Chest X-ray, AP view. Patient: 25 years old, sex F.
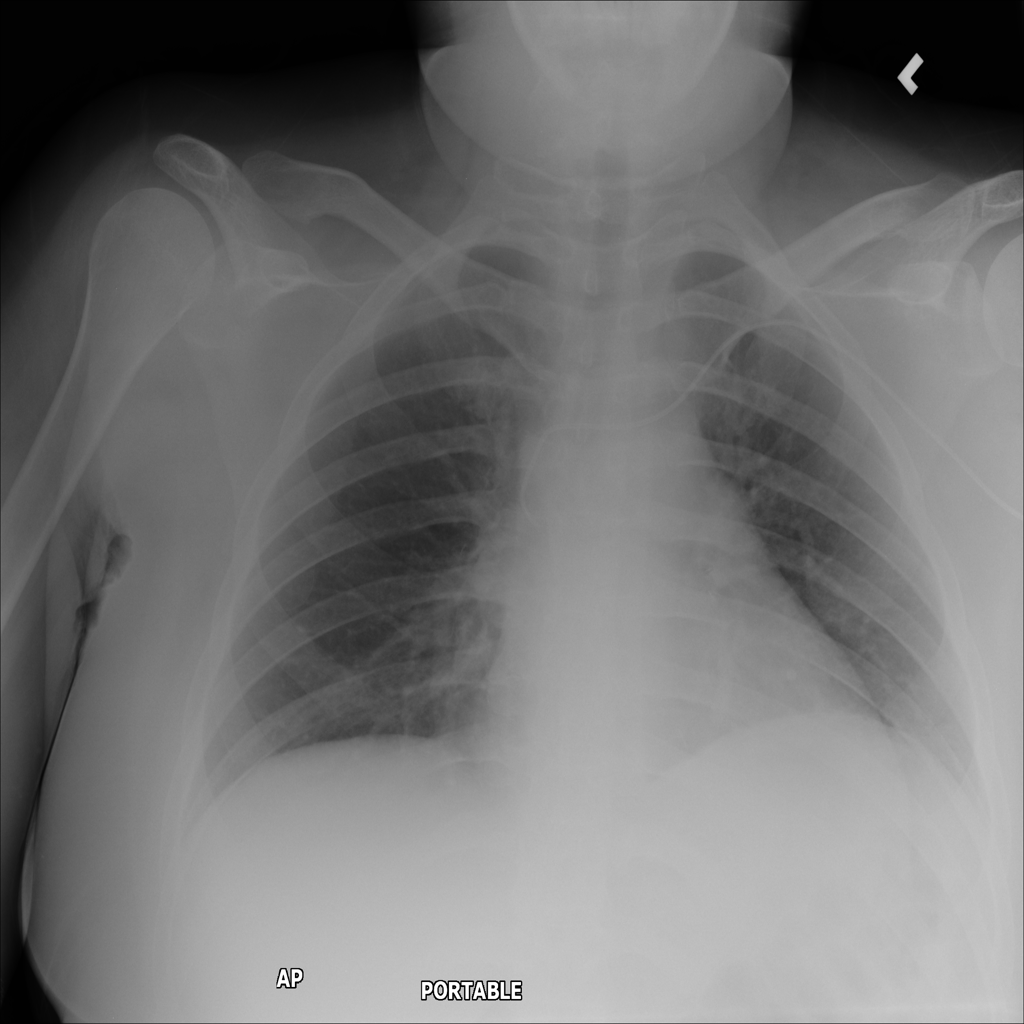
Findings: No Finding